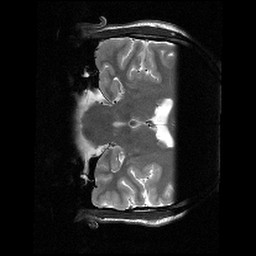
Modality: T2w
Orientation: coronal
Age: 22
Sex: male
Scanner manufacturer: siemens
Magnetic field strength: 3 T
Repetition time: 7.37 s
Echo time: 0.064 s